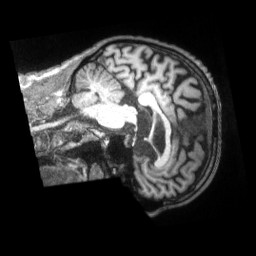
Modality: T1w
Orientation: sagittal
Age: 83
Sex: male